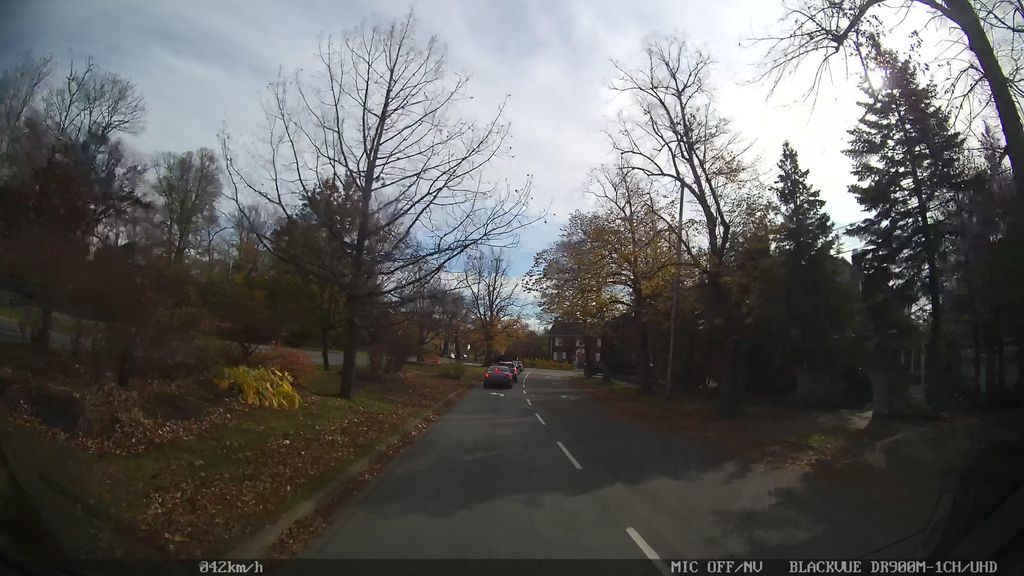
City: halifax